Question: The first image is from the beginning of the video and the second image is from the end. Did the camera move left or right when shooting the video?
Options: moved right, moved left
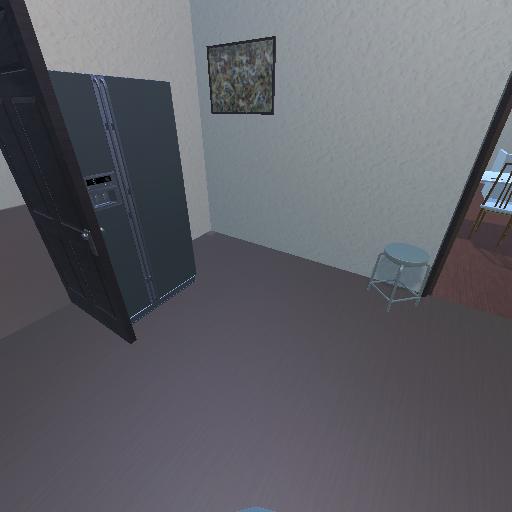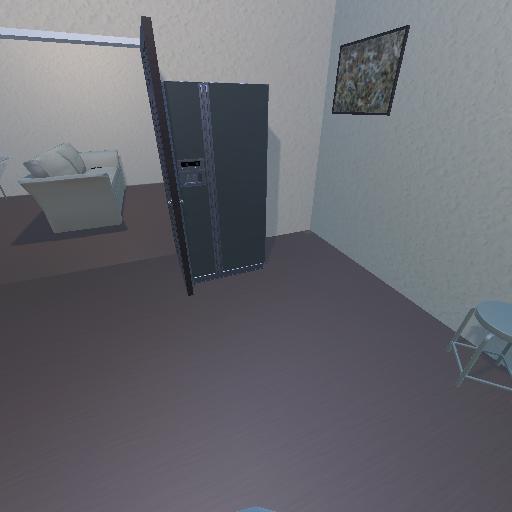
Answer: moved right